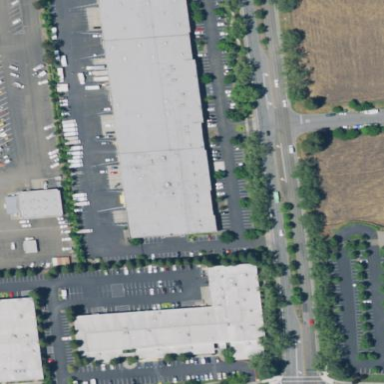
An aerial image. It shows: Commercial building.